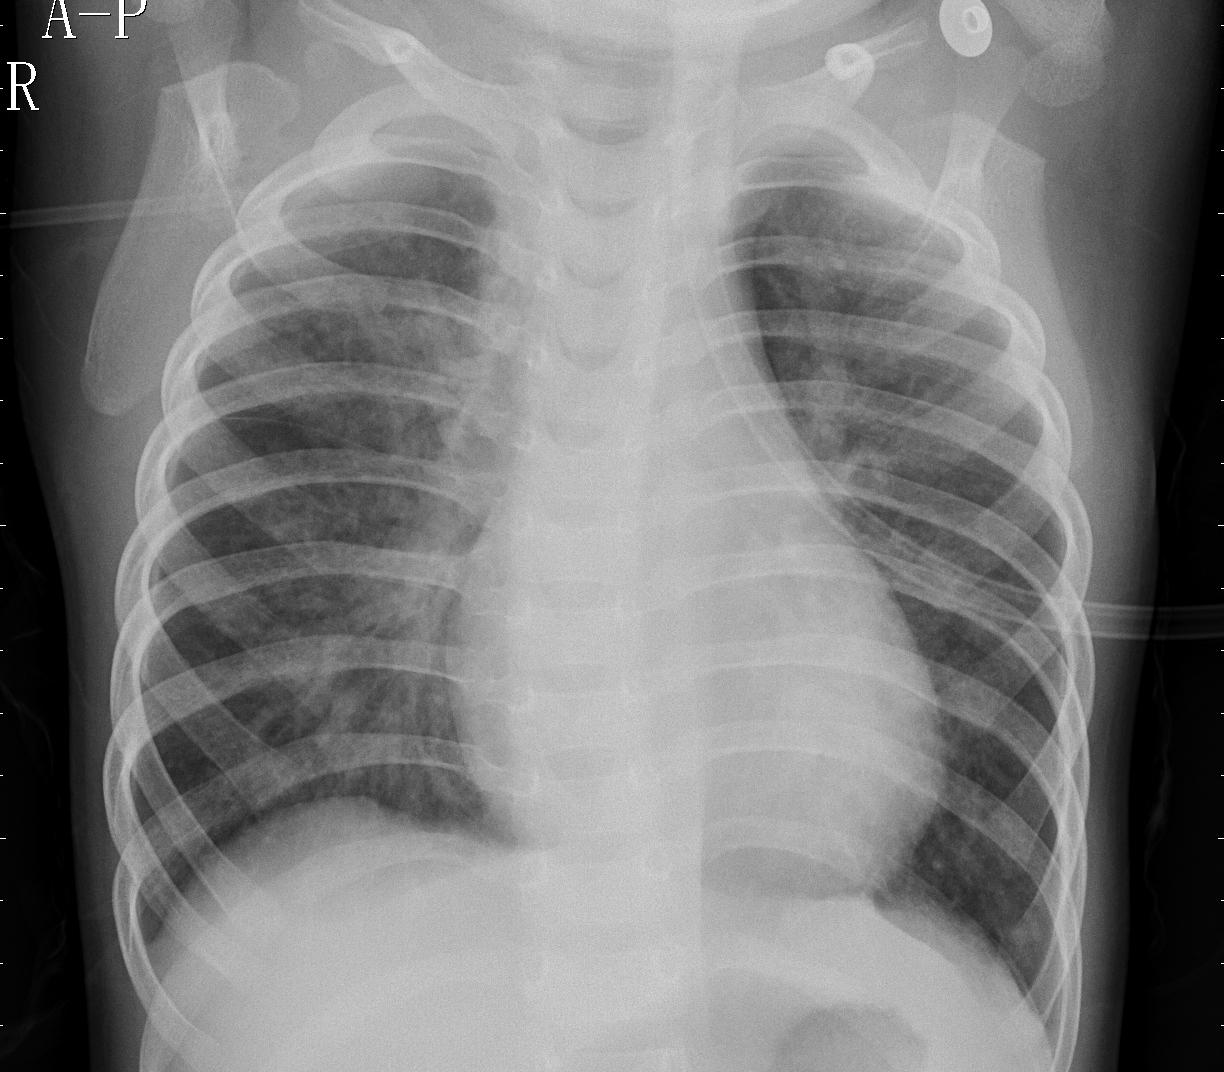
Diagnosis: PNEUMONIA